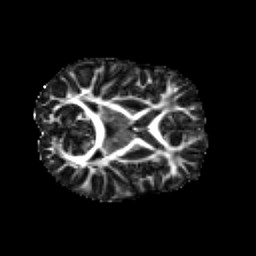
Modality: FA
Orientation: axial
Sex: male
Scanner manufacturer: siemens
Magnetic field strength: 3 T
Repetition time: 5 s
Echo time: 0.071 s